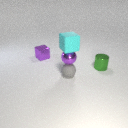
small cyan rubber cube above small purple metal sphere